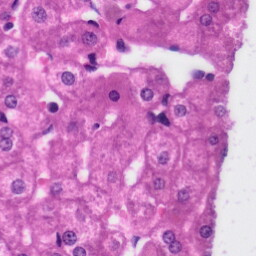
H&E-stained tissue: Liver